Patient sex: M
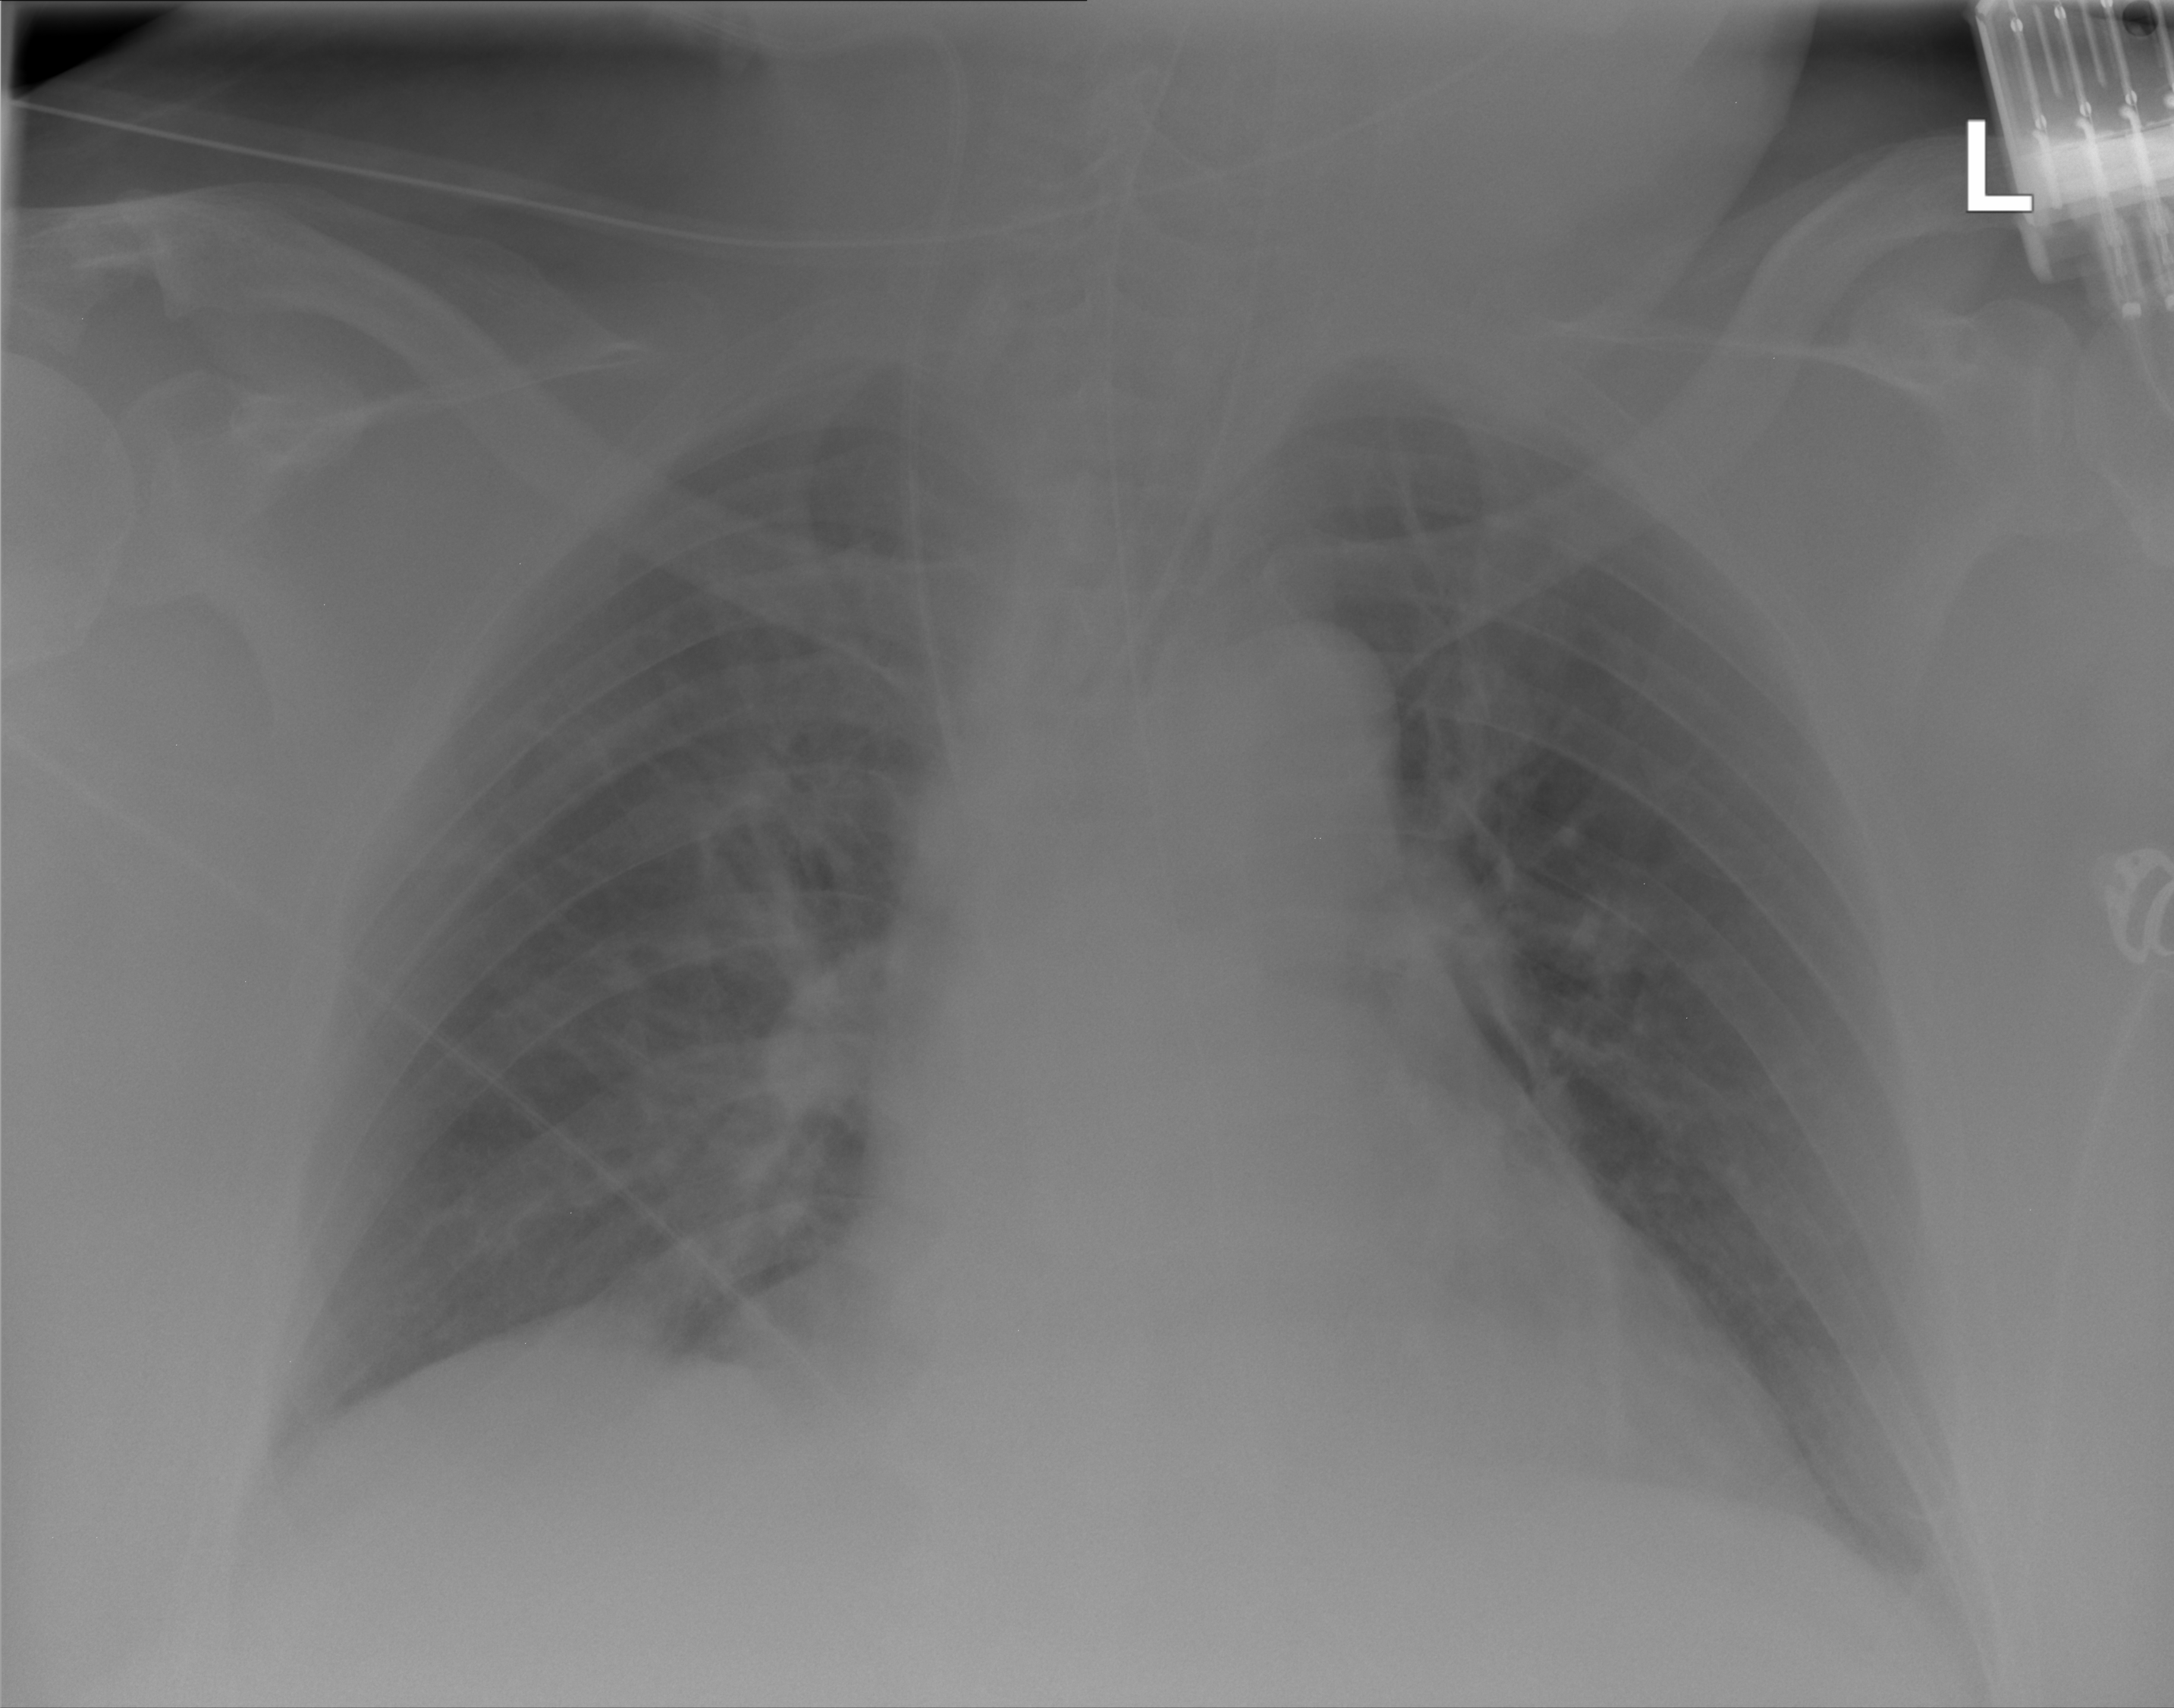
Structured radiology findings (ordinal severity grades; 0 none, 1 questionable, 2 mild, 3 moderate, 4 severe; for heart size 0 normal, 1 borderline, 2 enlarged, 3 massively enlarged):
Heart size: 0
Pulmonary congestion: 2
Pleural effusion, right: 0
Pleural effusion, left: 0
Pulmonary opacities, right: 0
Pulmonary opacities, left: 0
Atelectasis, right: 0
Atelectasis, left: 0